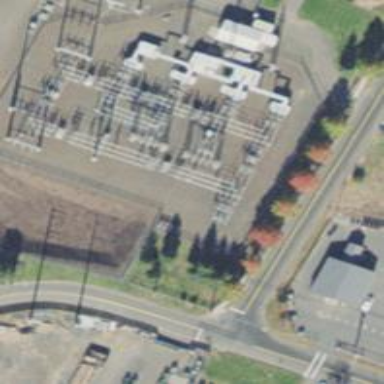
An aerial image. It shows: Switch for power supply.